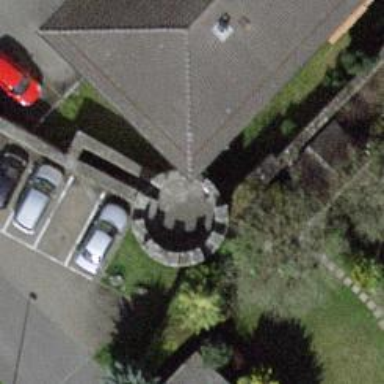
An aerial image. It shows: Defensive tower.